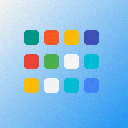
Screen state: on